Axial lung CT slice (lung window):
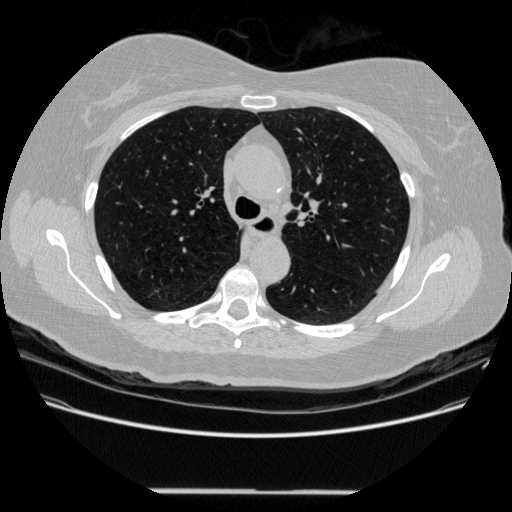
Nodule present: no